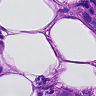
Metastatic tissue present: yes